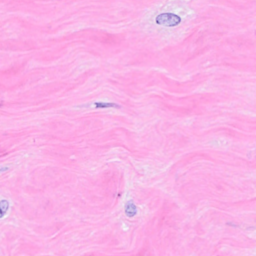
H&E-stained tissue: Breast